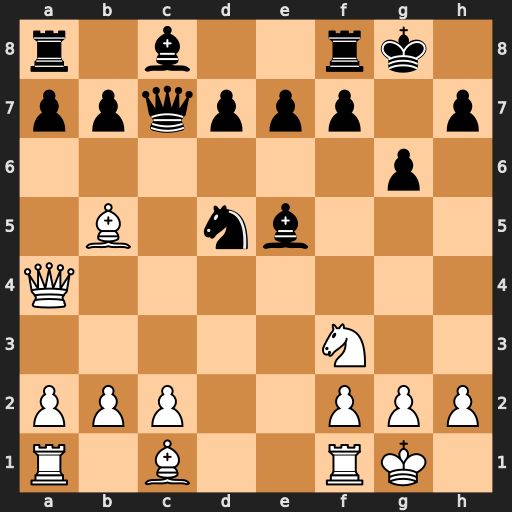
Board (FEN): r1b2rk1/ppqppp1p/6p1/1B1nb3/Q7/5N2/PPP2PPP/R1B2RK1
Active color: w
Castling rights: -
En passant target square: -
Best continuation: Qe4 Nc3 bxc3